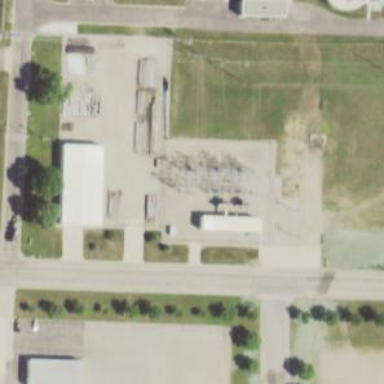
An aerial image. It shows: There is distribution substation enclosed by fence.